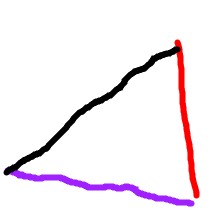
Shape: triangle